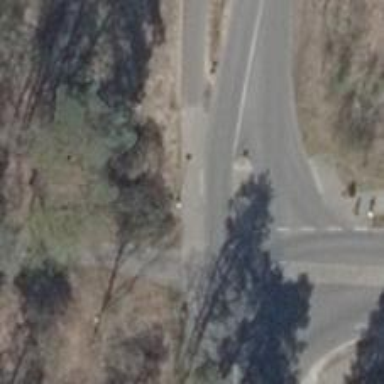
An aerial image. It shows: Uncontrolled footway crossing with median island.